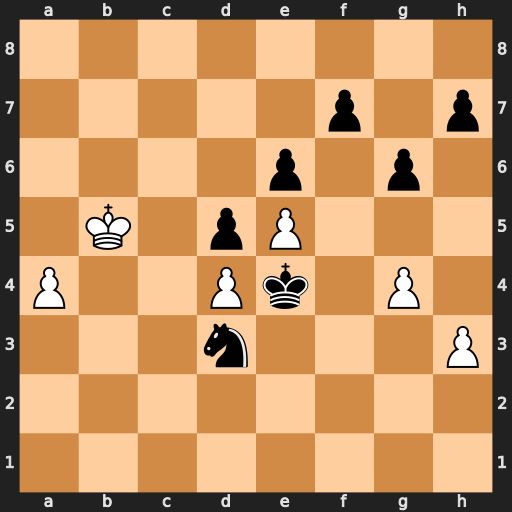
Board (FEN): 8/5p1p/4p1p1/1K1pP3/P2Pk1P1/3n3P/8/8
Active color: w
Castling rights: -
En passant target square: -
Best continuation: a5 Kxd4 a6